Question: I understand the MVC pattern, but when it comes down to the model:
'''
public class User
{
int id { get; set }
int name { get; set; }
}
'''
I could see a benefit to dividing the business logic from the repository ( data fetchers ). Something like:
'''
public class UserRepository
{
IEnumerableList<User> GetAllUsers()
{
IEnumerableList<Product> users = //LINQ or entity;
return IEnumerableList<Product> users;
}
int GetScoreByUserId( id )
{
int score = //LINQ or entity;
return score;
}
}
'''
Would the business logic go into the User class like:
'''
public class User
{
public int id { get; set }
public int name { get; set; }
public bool HasDiscount( int id )
{
if( GetScoreByUserId( id ) > 5 )
return true;
return false;
}
}
'''
Does anyone have a decent example. It's not as easy as 1 2 3 to find such an explicit example for me.
Does the above code seem okay? Should the Repository extend the User or should it be a separate class.. or should all of this stuff just go in the User class itself?
'''
public class UserBusinessLogic
{
public bool HasDiscount( int id )
{
if( GetScoreByUserId( id ) > 5 )
return true;
}
}
'''

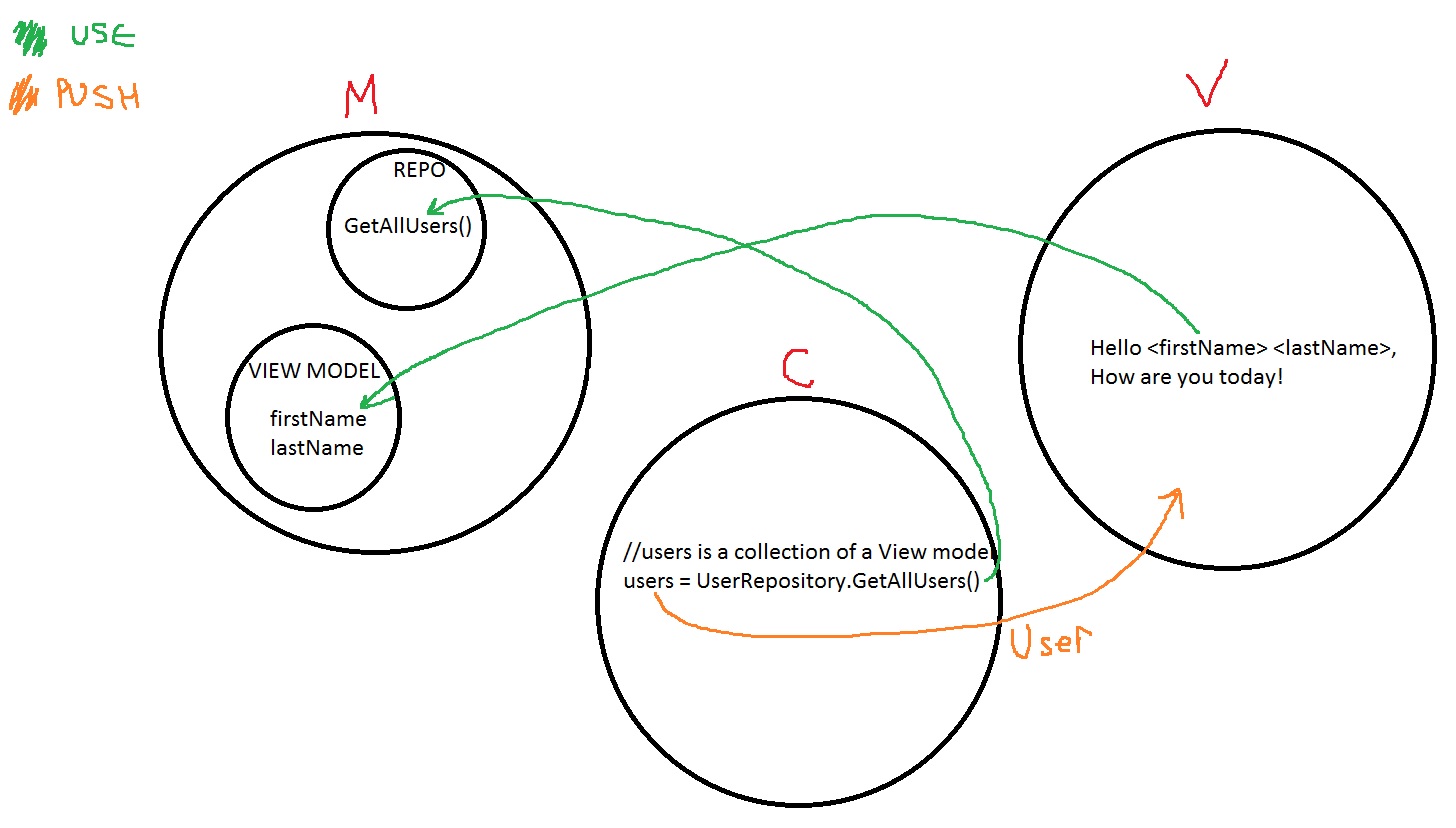
Answer: There are a few options in your situation. They are described in, for example, such book as by . So it depends on the architecture pattern that you are going to choose.
When you were trying to find a solution you actually make smth like pattern (User class for related business logic and separate UserRepository class for data access).
You can also merge these responsibilities in one class User (both business logic and data access) and so you will come to Active Record pattern.
However each pattern has its own pros and cons, I think that it definitely would be better to use domain model as it leads to OOP and right separation of concerns.